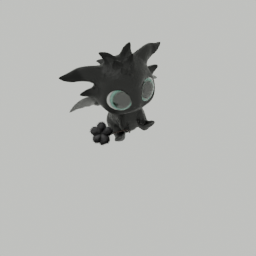
Label: animals